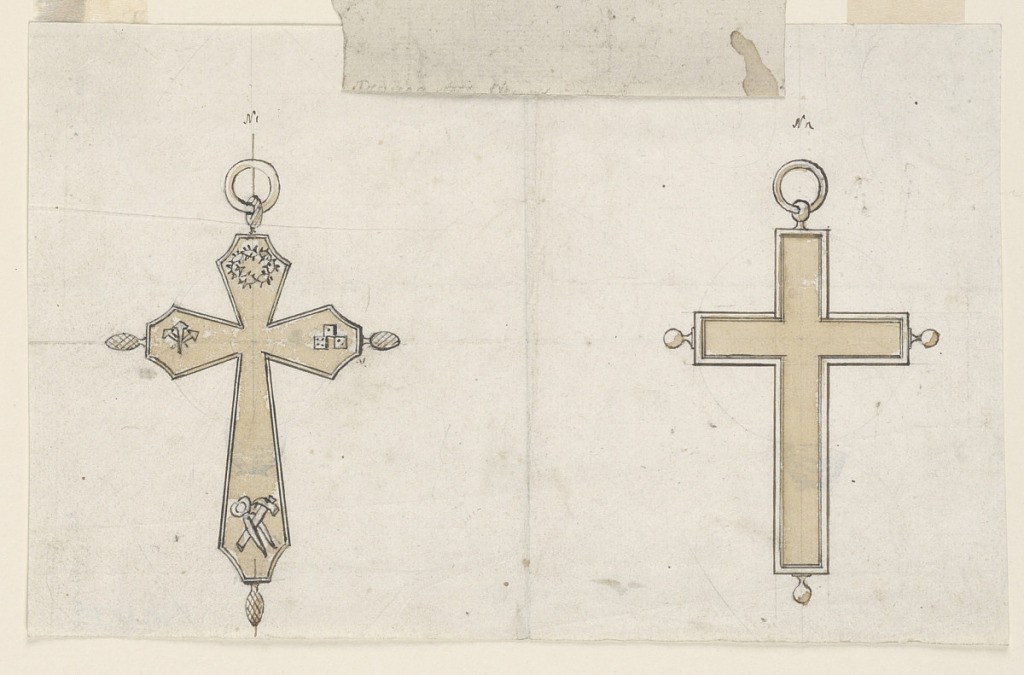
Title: Designs for Two Cross Pendants
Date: early 19th century
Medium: Pen and ink, brush and wash, graphite on paper
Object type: Drawing
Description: Two jewelry designs for cross pendants. At left a cross with hexagonal arms. On the interior of the cross, images of the instruments of the Passion: on top the crown of thorns, at left three nails, at right three dies, at bottom pincers and hammer. On top a vine with a larger one above, in the middle of the outer sides of the other arms a grenade. At right, a plain cross, framed by moldings; at the outsides of the arms a ball; above a ring. Construction lines in graphite. Stabbed for copying.